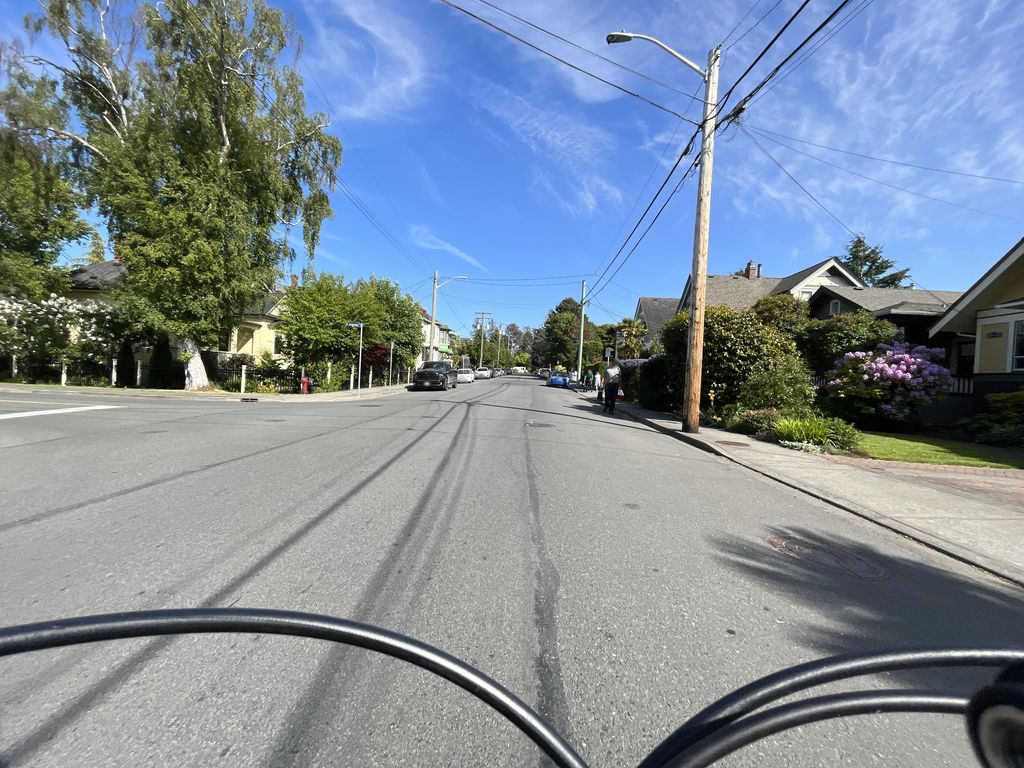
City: victoria